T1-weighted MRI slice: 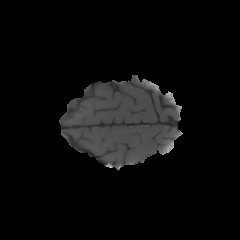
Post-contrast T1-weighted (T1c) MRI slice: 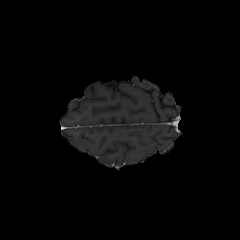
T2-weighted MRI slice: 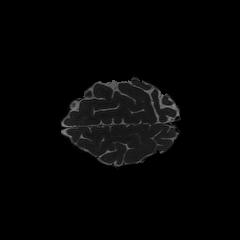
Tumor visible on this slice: no